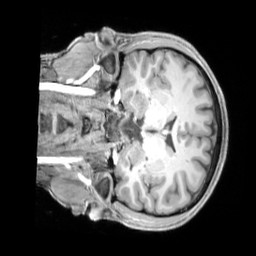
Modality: T1w
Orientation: coronal
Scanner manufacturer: siemens
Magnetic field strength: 3 T
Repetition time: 2.3 s
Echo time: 0.00226 s